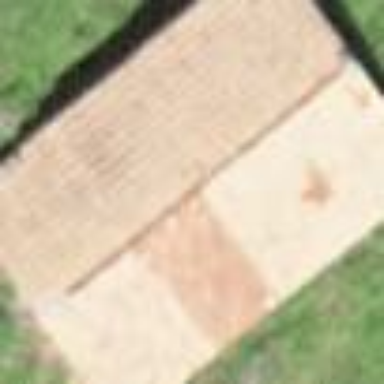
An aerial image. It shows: Cabin.